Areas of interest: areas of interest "School"
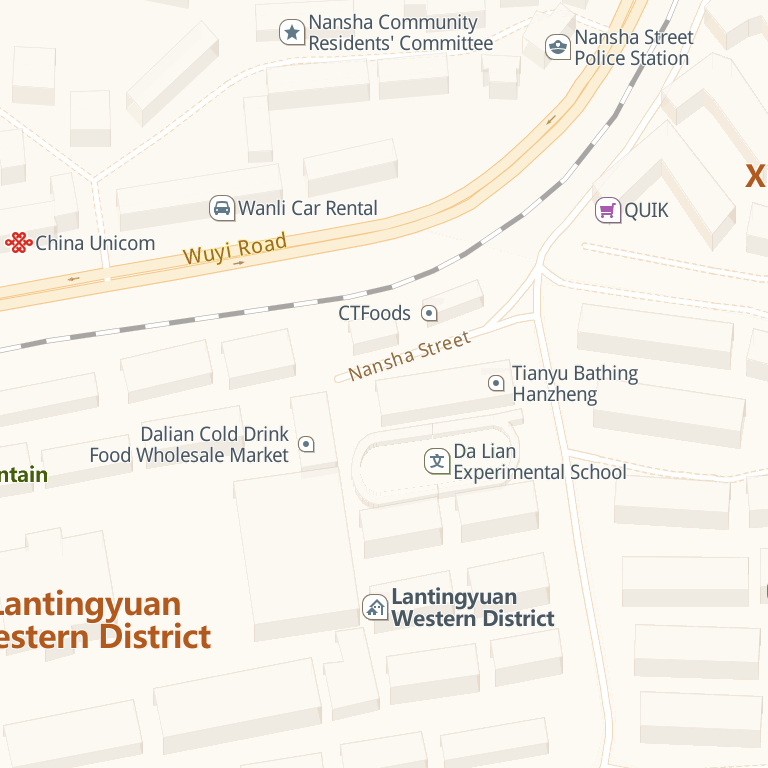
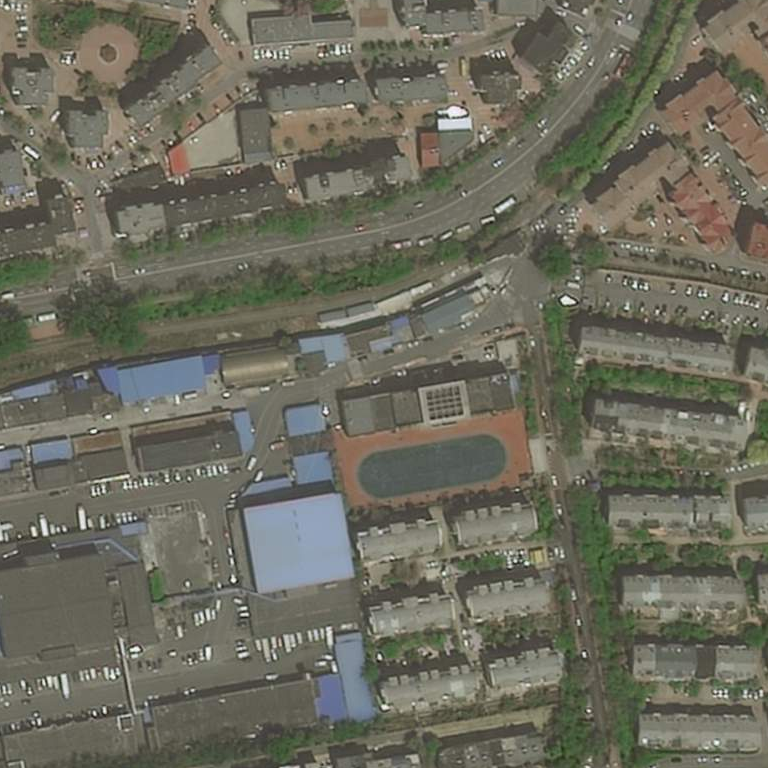